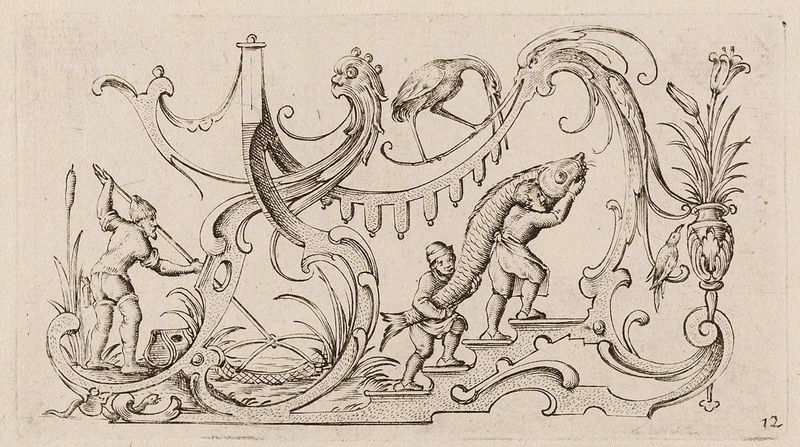
Titel: Groteske aus der Folge 'Neües Groteschgen-Büchlein'
Künstler: Johann Smisek
Standort: Hamburg
Institution: Museum für Kunst und Gewerbe Hamburg
Schlagwörter: mann, vogel, wasser, blume, tiere, ornament, schilf, vase, papier, fischer, grafik, graphik, treppe, ornamente, fotografie, photographie, druckgraphik, druckgrafik, radierung, schlange, kranich, reiher, jagd, fisch, ungeheuer, drachen, jagen, fische, angler, groteske, kolibri, angelrute, tierornament, gerippt, reproduktionen, 12, druckerzeugnisse, schweifwerk, vögel, ornamentstich, vorlageblätter